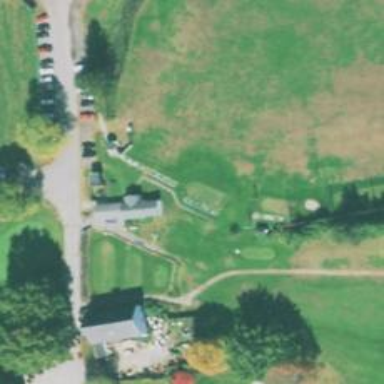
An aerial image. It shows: Golf tee.